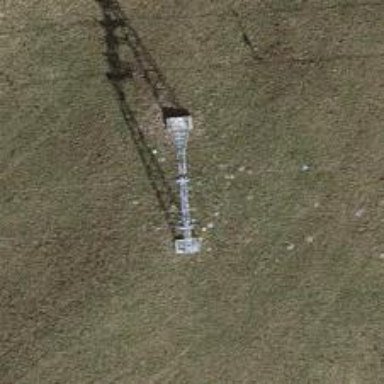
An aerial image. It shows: Pylon used for aerialway.